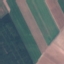
Land use / land cover: AnnualCrop